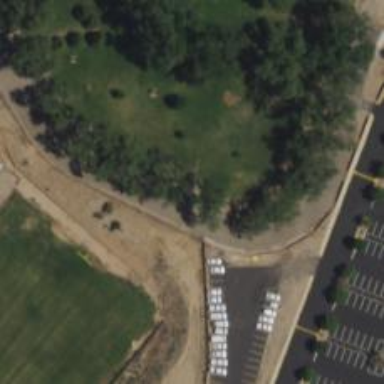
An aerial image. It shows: Disc golf tee area.